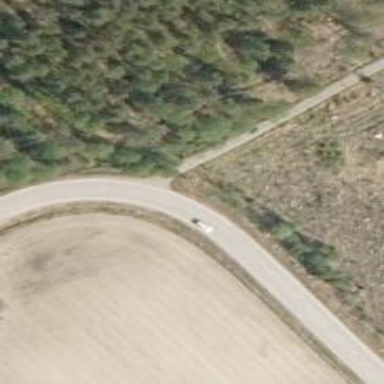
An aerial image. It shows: Tertiary road with asphalt surface.